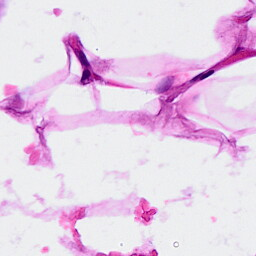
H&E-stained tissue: Breast